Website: crate-barrel
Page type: review-order
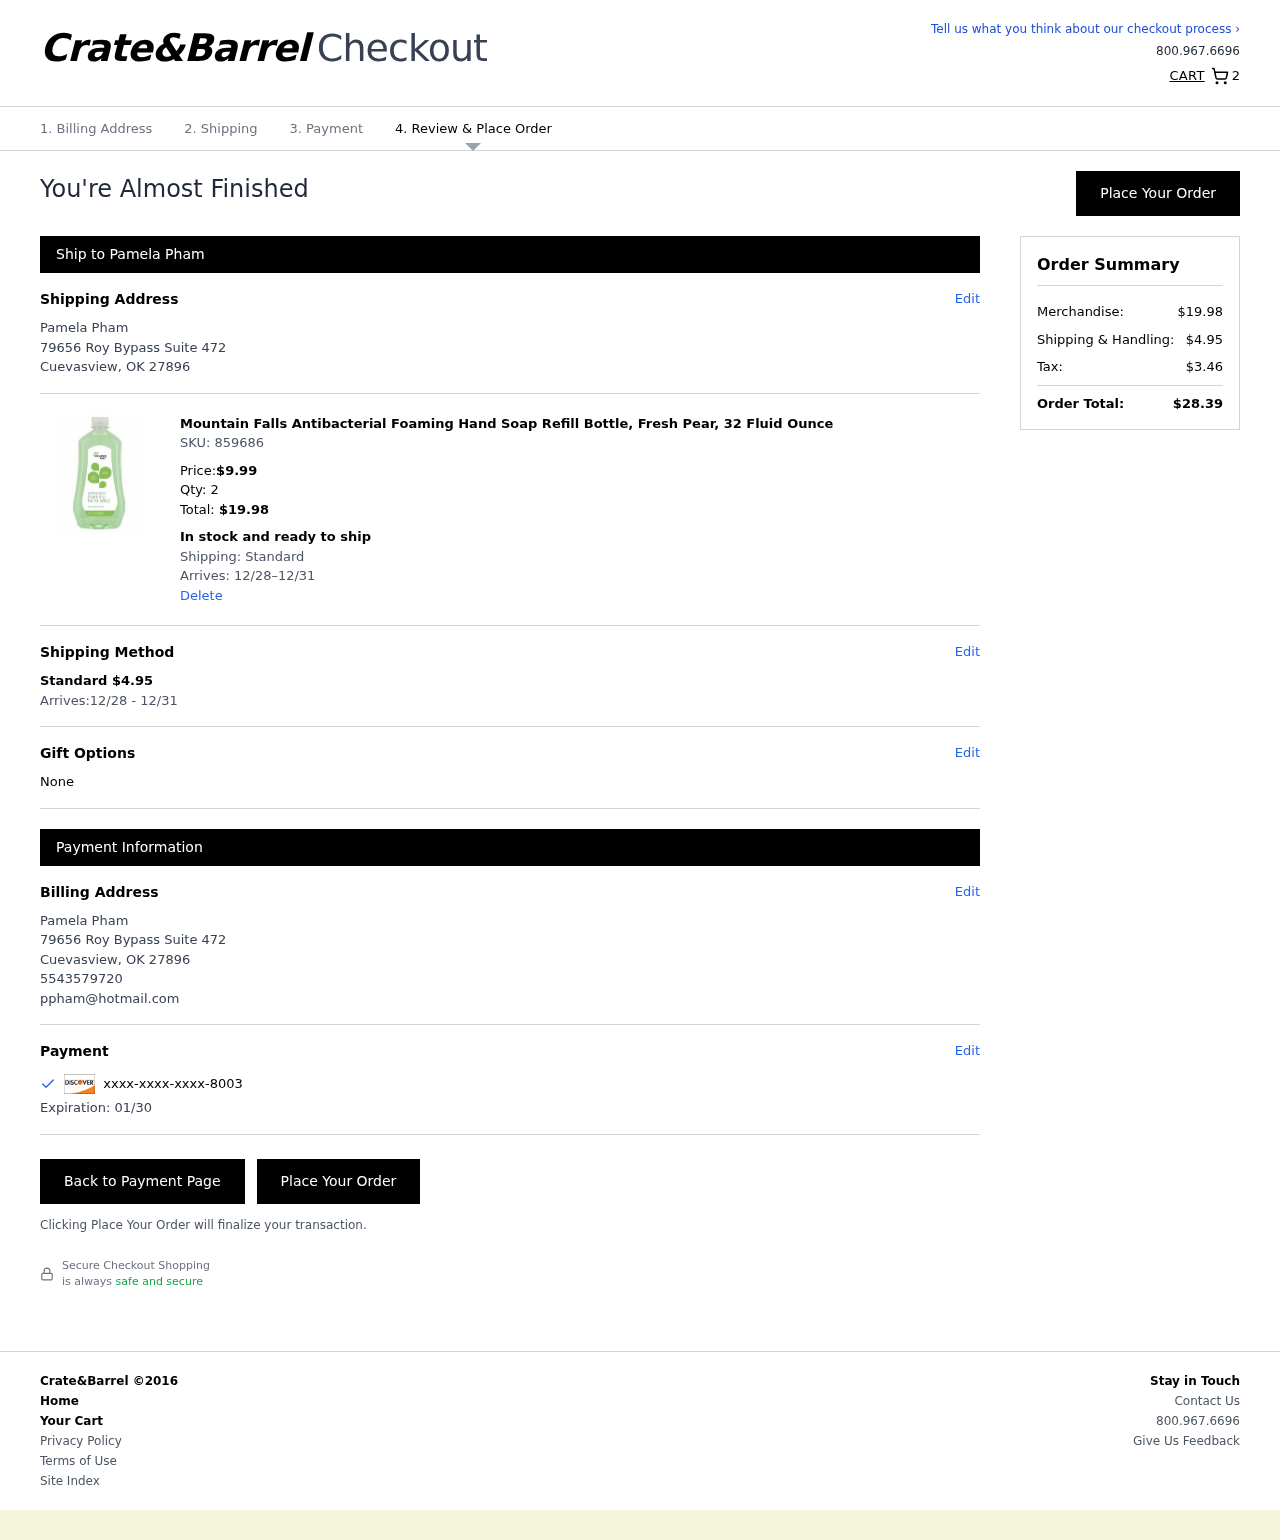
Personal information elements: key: PII_CARD_EXPIRY
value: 01/30
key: PII_CARD_LAST4
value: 8003
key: PII_EMAIL
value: ppham@hotmail.com
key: PII_FULLNAME
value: Pamela Pham
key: PII_PHONE
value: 5543579720
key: PII_FIRSTNAME
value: Pamela
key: PII_LASTNAME
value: Pham
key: PII_FULLNAME2
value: Pamela Pham
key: PII_FULLNAME3
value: Pamela Pham
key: PII_FIRSTNAME2
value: Pamela
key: PII_FIRSTNAME3
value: Pamela
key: PII_LASTNAME2
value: Pham
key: PII_LASTNAME3
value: Pham
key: PII_FIRSTNAME_DERIVED
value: Pamela
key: PII_LASTNAME_DERIVED
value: Pham
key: PII_FULLNAME_DERIVED
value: Pamela Pham
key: PII_NAME_FULL_DERIVED
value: Pamela Pham
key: PII_STREET
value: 79656 Roy Bypass Suite 472
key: PII_CITY
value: Cuevasview
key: PII_STATE_ABBR
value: OK
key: PII_POSTCODE
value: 27896
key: PII_POSTCODE_FULL
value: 27896
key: PII_POSTCODE_NUMERIC
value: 27896
Product elements: key: PRODUCT1_NAME
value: Mountain Falls Antibacterial Foaming Hand Soap Refill Bottle, Fresh Pear, 32 Fluid Ounce
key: PRODUCT1_PRICE
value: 9.99
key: PRODUCT1_QUANTITY
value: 2
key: PRODUCT1_TOTAL
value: $19.98
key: PRODUCT_SKU_ID
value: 859686
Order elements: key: ORDER_NUM_ITEMS
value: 2
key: ORDER_DELIVERY_RANGE
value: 12/28–12/31
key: ORDER_SHIPPING_COST2
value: $4.95
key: ORDER_DELIVERY_RANGE2
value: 12/28 - 12/31
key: ORDER_SUBTOTAL
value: $19.98
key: ORDER_SHIPPING_COST3
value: $4.95
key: ORDER_TAX
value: $3.46
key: ORDER_TOTAL
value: $28.39